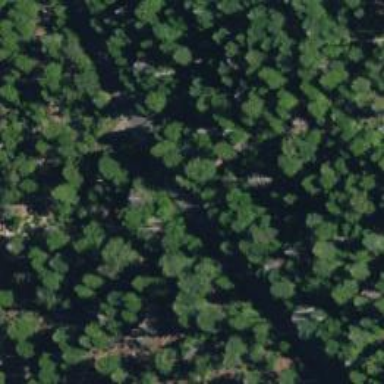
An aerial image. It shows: Evergreen woodland with needle-leaved trees.